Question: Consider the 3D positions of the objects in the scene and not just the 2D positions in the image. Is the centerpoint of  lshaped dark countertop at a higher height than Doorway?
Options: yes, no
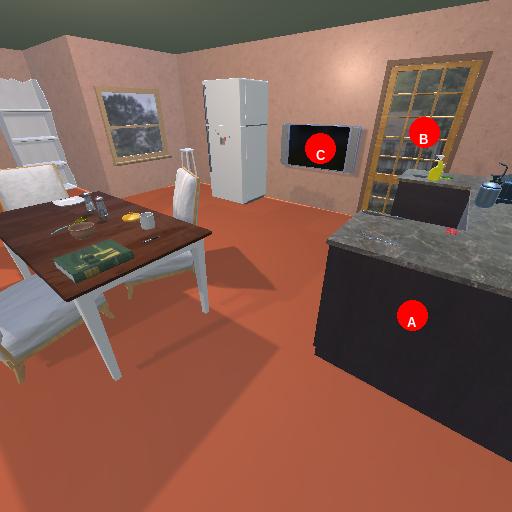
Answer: yes